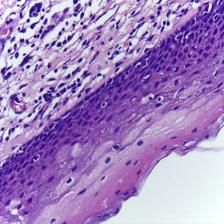
Diagnosis: Normal